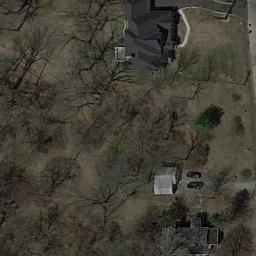
Label: residential